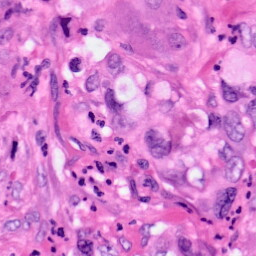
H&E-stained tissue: Pancreatic